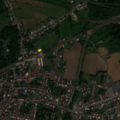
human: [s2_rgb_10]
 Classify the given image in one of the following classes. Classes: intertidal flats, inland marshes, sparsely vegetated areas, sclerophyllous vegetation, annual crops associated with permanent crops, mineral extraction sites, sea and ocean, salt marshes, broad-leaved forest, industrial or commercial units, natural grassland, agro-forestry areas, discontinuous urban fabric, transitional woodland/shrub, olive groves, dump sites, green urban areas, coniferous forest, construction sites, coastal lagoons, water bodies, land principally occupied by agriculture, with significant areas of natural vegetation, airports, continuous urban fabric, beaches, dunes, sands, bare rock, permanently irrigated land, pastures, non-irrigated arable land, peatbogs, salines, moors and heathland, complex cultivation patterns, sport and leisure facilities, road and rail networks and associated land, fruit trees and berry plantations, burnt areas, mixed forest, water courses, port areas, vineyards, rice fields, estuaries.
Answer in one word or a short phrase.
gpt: discontinuous urban fabric, road and rail networks and associated land, non-irrigated arable land, pastures, land principally occupied by agriculture, with significant areas of natural vegetation, moors and heathland